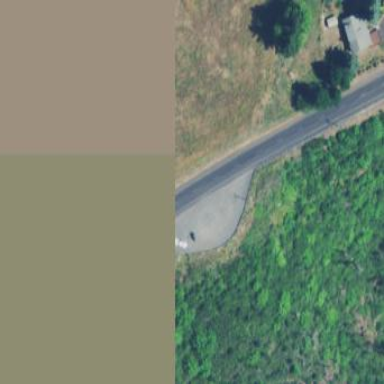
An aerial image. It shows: Parking area located next to rest area.